Interaction volume radius: 10 \u00c5
Interaction volume height: 25 \u00c5
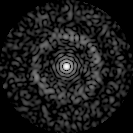
Disorder parameter: 0.8422